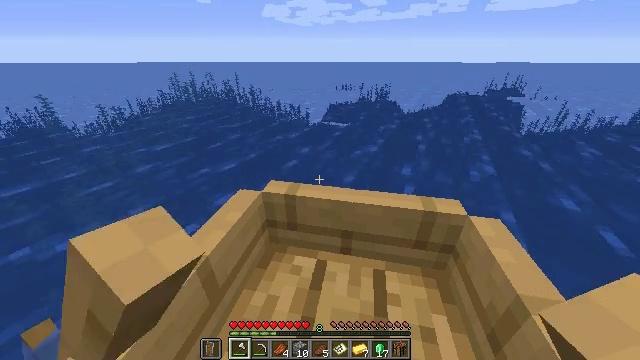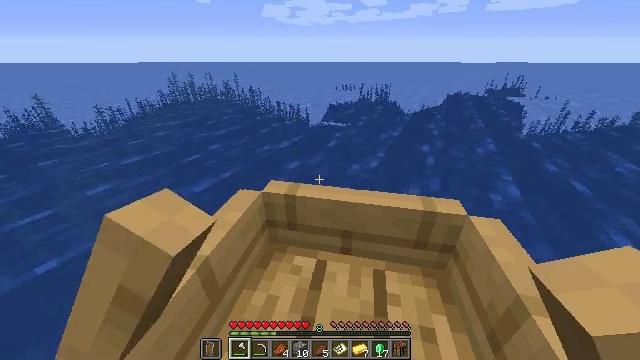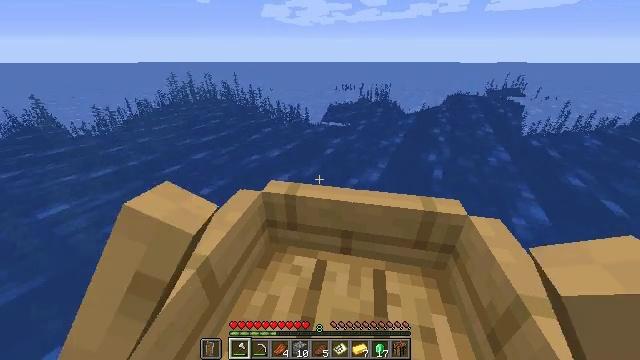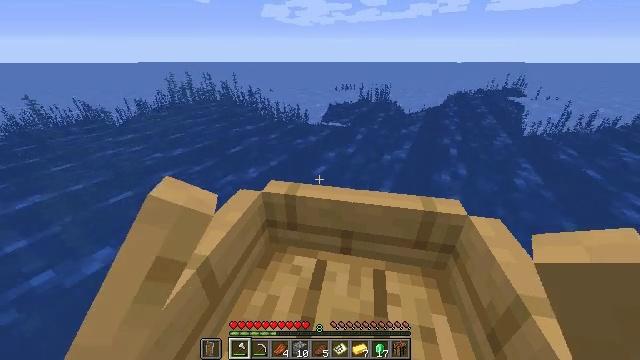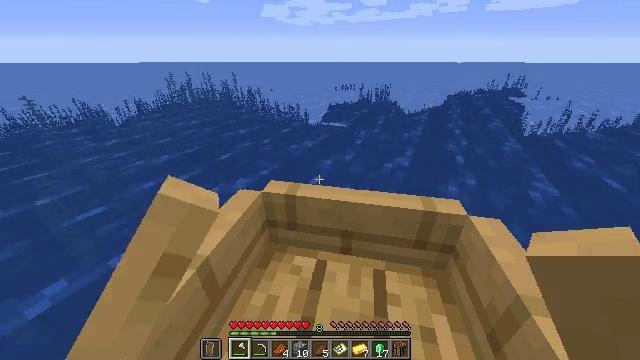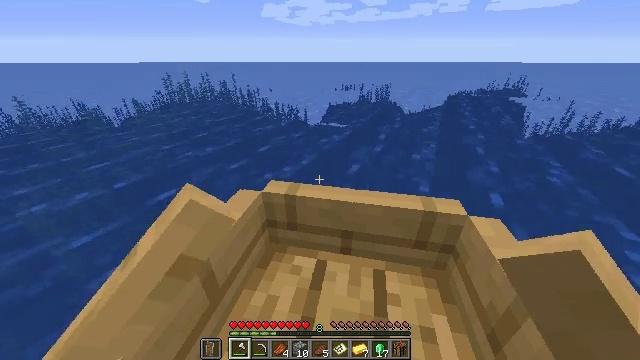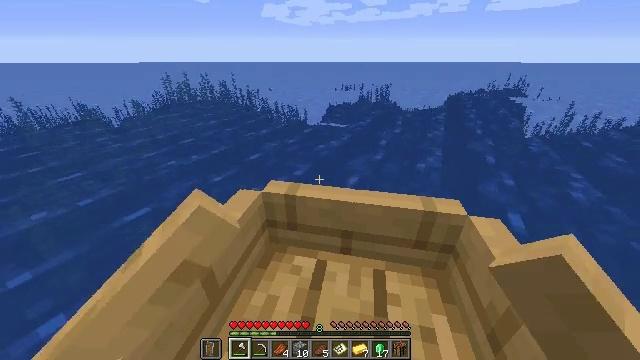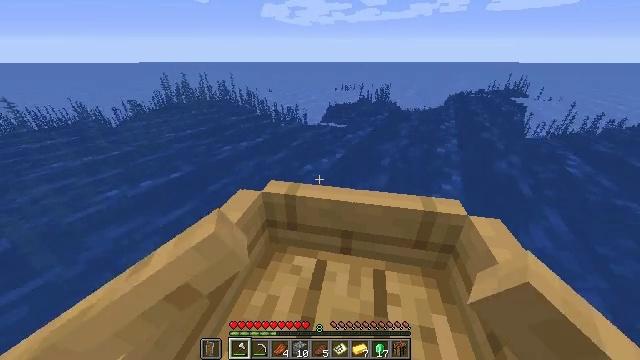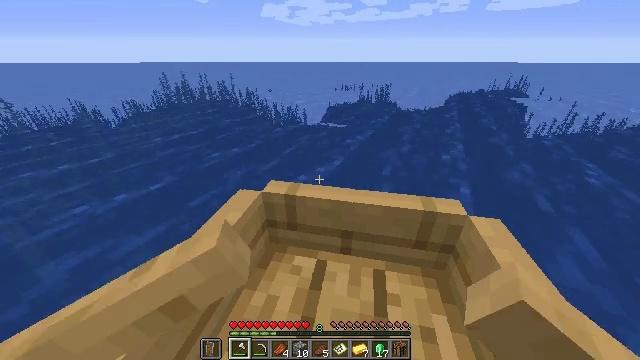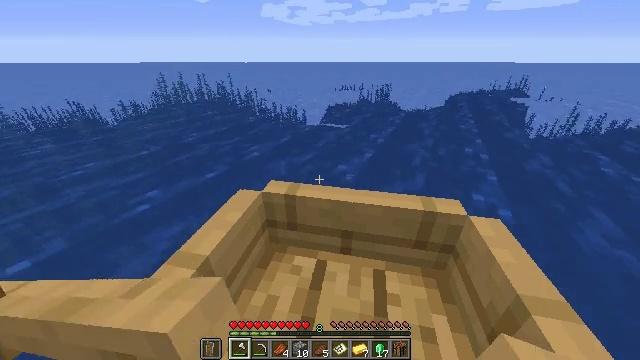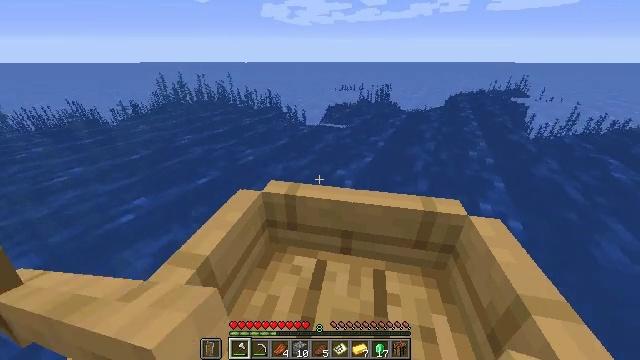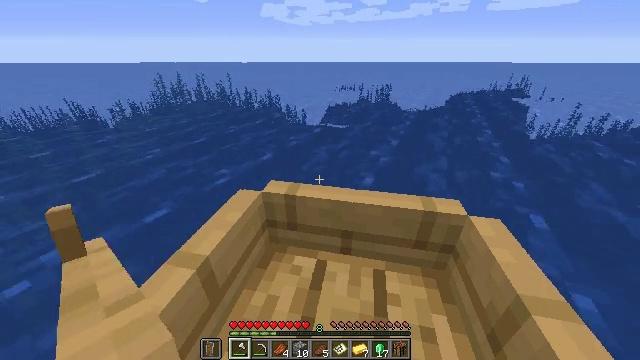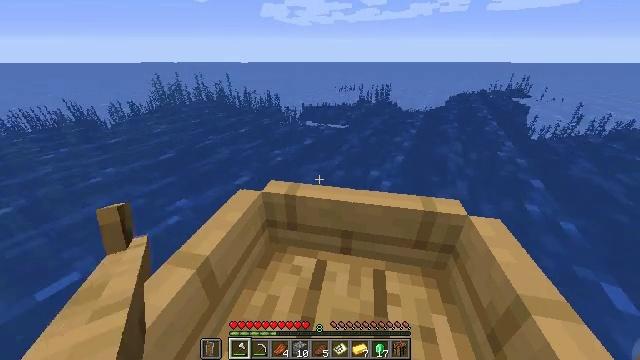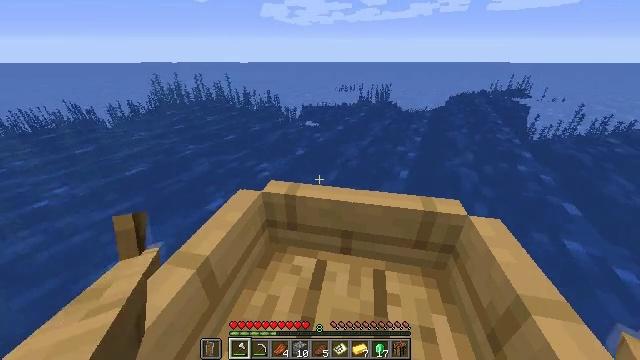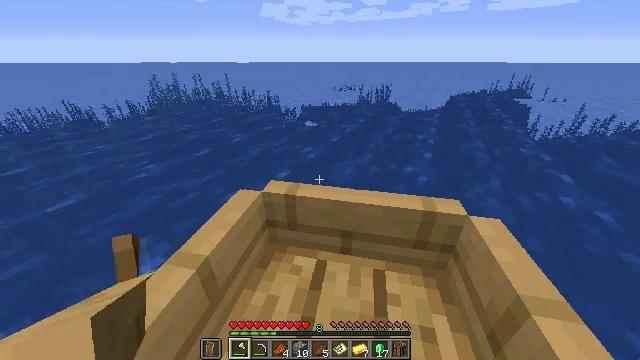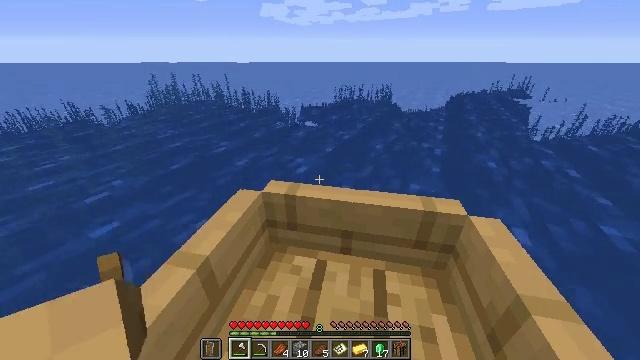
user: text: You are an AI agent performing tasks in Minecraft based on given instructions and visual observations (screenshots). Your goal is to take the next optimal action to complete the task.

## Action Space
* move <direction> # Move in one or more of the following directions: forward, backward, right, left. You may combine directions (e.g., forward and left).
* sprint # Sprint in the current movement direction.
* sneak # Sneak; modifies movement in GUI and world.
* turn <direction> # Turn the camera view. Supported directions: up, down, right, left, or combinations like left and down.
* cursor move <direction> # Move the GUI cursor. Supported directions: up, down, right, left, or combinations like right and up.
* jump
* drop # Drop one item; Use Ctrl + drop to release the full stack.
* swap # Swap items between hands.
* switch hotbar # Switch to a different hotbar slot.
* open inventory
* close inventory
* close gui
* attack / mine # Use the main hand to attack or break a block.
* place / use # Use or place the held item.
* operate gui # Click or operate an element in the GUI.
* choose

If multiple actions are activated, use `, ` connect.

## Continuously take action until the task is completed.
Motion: motion action
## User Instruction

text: Remove a filled map from the inventory.
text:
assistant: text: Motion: move forward, sprint, jump
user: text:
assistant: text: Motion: move forward, sprint, jump
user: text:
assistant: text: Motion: move forward, sprint, jump
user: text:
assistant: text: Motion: move forward, sprint, jump
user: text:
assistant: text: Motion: move forward, sprint, jump
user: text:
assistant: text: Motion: move forward, sprint, jump
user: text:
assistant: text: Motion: move forward, sprint, jump
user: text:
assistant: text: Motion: move forward, sprint, jump
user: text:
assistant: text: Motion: move forward, sprint, jump
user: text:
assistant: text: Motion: move forward, sprint, jump
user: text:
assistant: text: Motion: move forward, sprint, jump
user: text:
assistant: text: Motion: move forward, sprint, jump
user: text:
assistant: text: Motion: move forward, sprint, jump
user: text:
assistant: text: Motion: move forward, sprint, jump
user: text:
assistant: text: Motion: move forward, sprint, jump
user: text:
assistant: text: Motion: move forward, sprint, jump
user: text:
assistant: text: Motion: move forward, sprint, jump
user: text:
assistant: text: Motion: move forward, sprint, jump
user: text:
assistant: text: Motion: move forward, sprint, jump
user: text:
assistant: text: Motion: move forward, sprint, jump
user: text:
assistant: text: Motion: move forward, sprint, jump
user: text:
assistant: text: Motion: move forward, sprint, jump
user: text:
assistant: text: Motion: move forward, sprint, jump
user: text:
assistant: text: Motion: move forward, sprint, jump
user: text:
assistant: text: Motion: move forward, sprint, jump
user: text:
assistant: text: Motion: move forward, sprint, jump
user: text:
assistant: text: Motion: move forward, sprint, jump
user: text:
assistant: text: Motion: move forward, sprint, jump
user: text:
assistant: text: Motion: move forward, sprint, jump
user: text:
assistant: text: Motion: move forward, sprint, jump